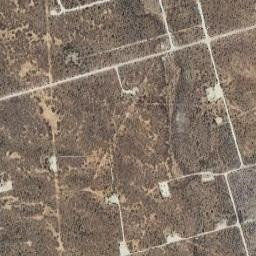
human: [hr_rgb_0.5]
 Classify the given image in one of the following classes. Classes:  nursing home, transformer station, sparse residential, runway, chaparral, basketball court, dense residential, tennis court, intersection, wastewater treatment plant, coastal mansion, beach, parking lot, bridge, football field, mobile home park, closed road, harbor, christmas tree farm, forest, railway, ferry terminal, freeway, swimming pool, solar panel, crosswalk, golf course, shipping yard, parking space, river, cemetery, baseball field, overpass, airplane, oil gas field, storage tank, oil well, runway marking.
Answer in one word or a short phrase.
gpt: oil gas field